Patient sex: M
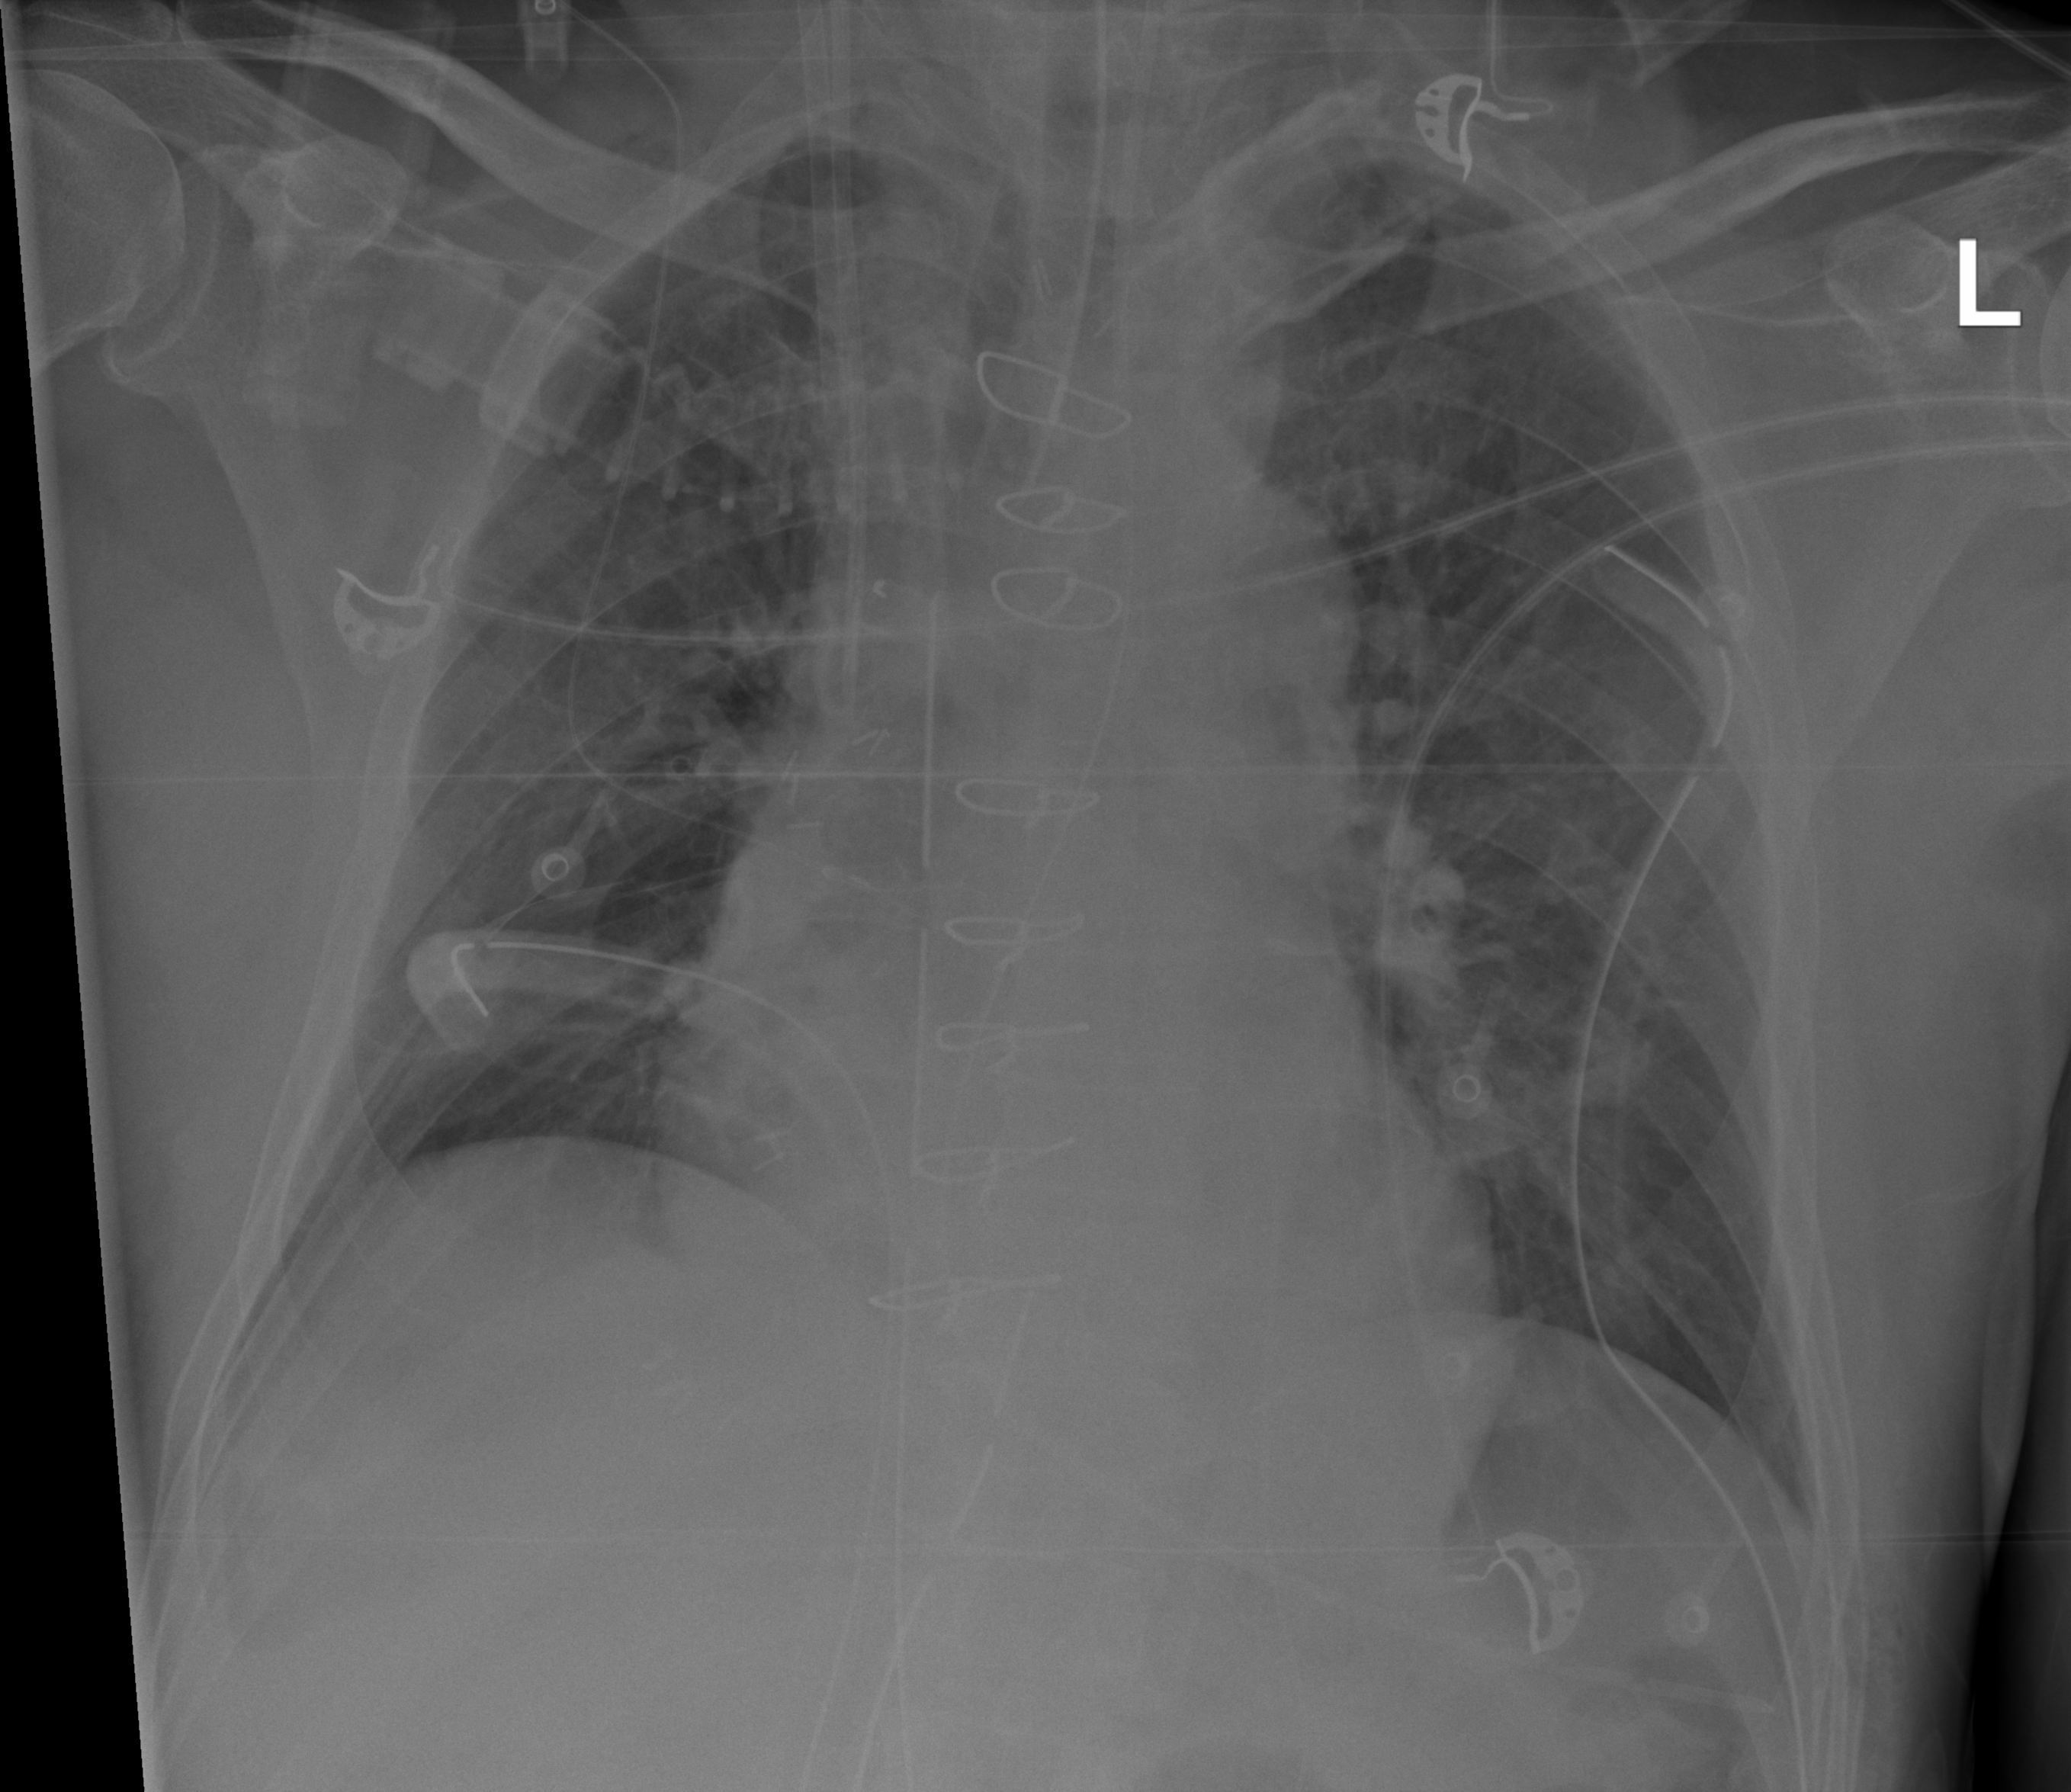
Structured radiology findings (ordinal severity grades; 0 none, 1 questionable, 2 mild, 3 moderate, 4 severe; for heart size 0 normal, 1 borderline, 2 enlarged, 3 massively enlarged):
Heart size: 2
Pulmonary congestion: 2
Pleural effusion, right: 0
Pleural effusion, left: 0
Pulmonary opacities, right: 1
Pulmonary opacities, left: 1
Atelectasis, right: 1
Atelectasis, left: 1